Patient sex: F
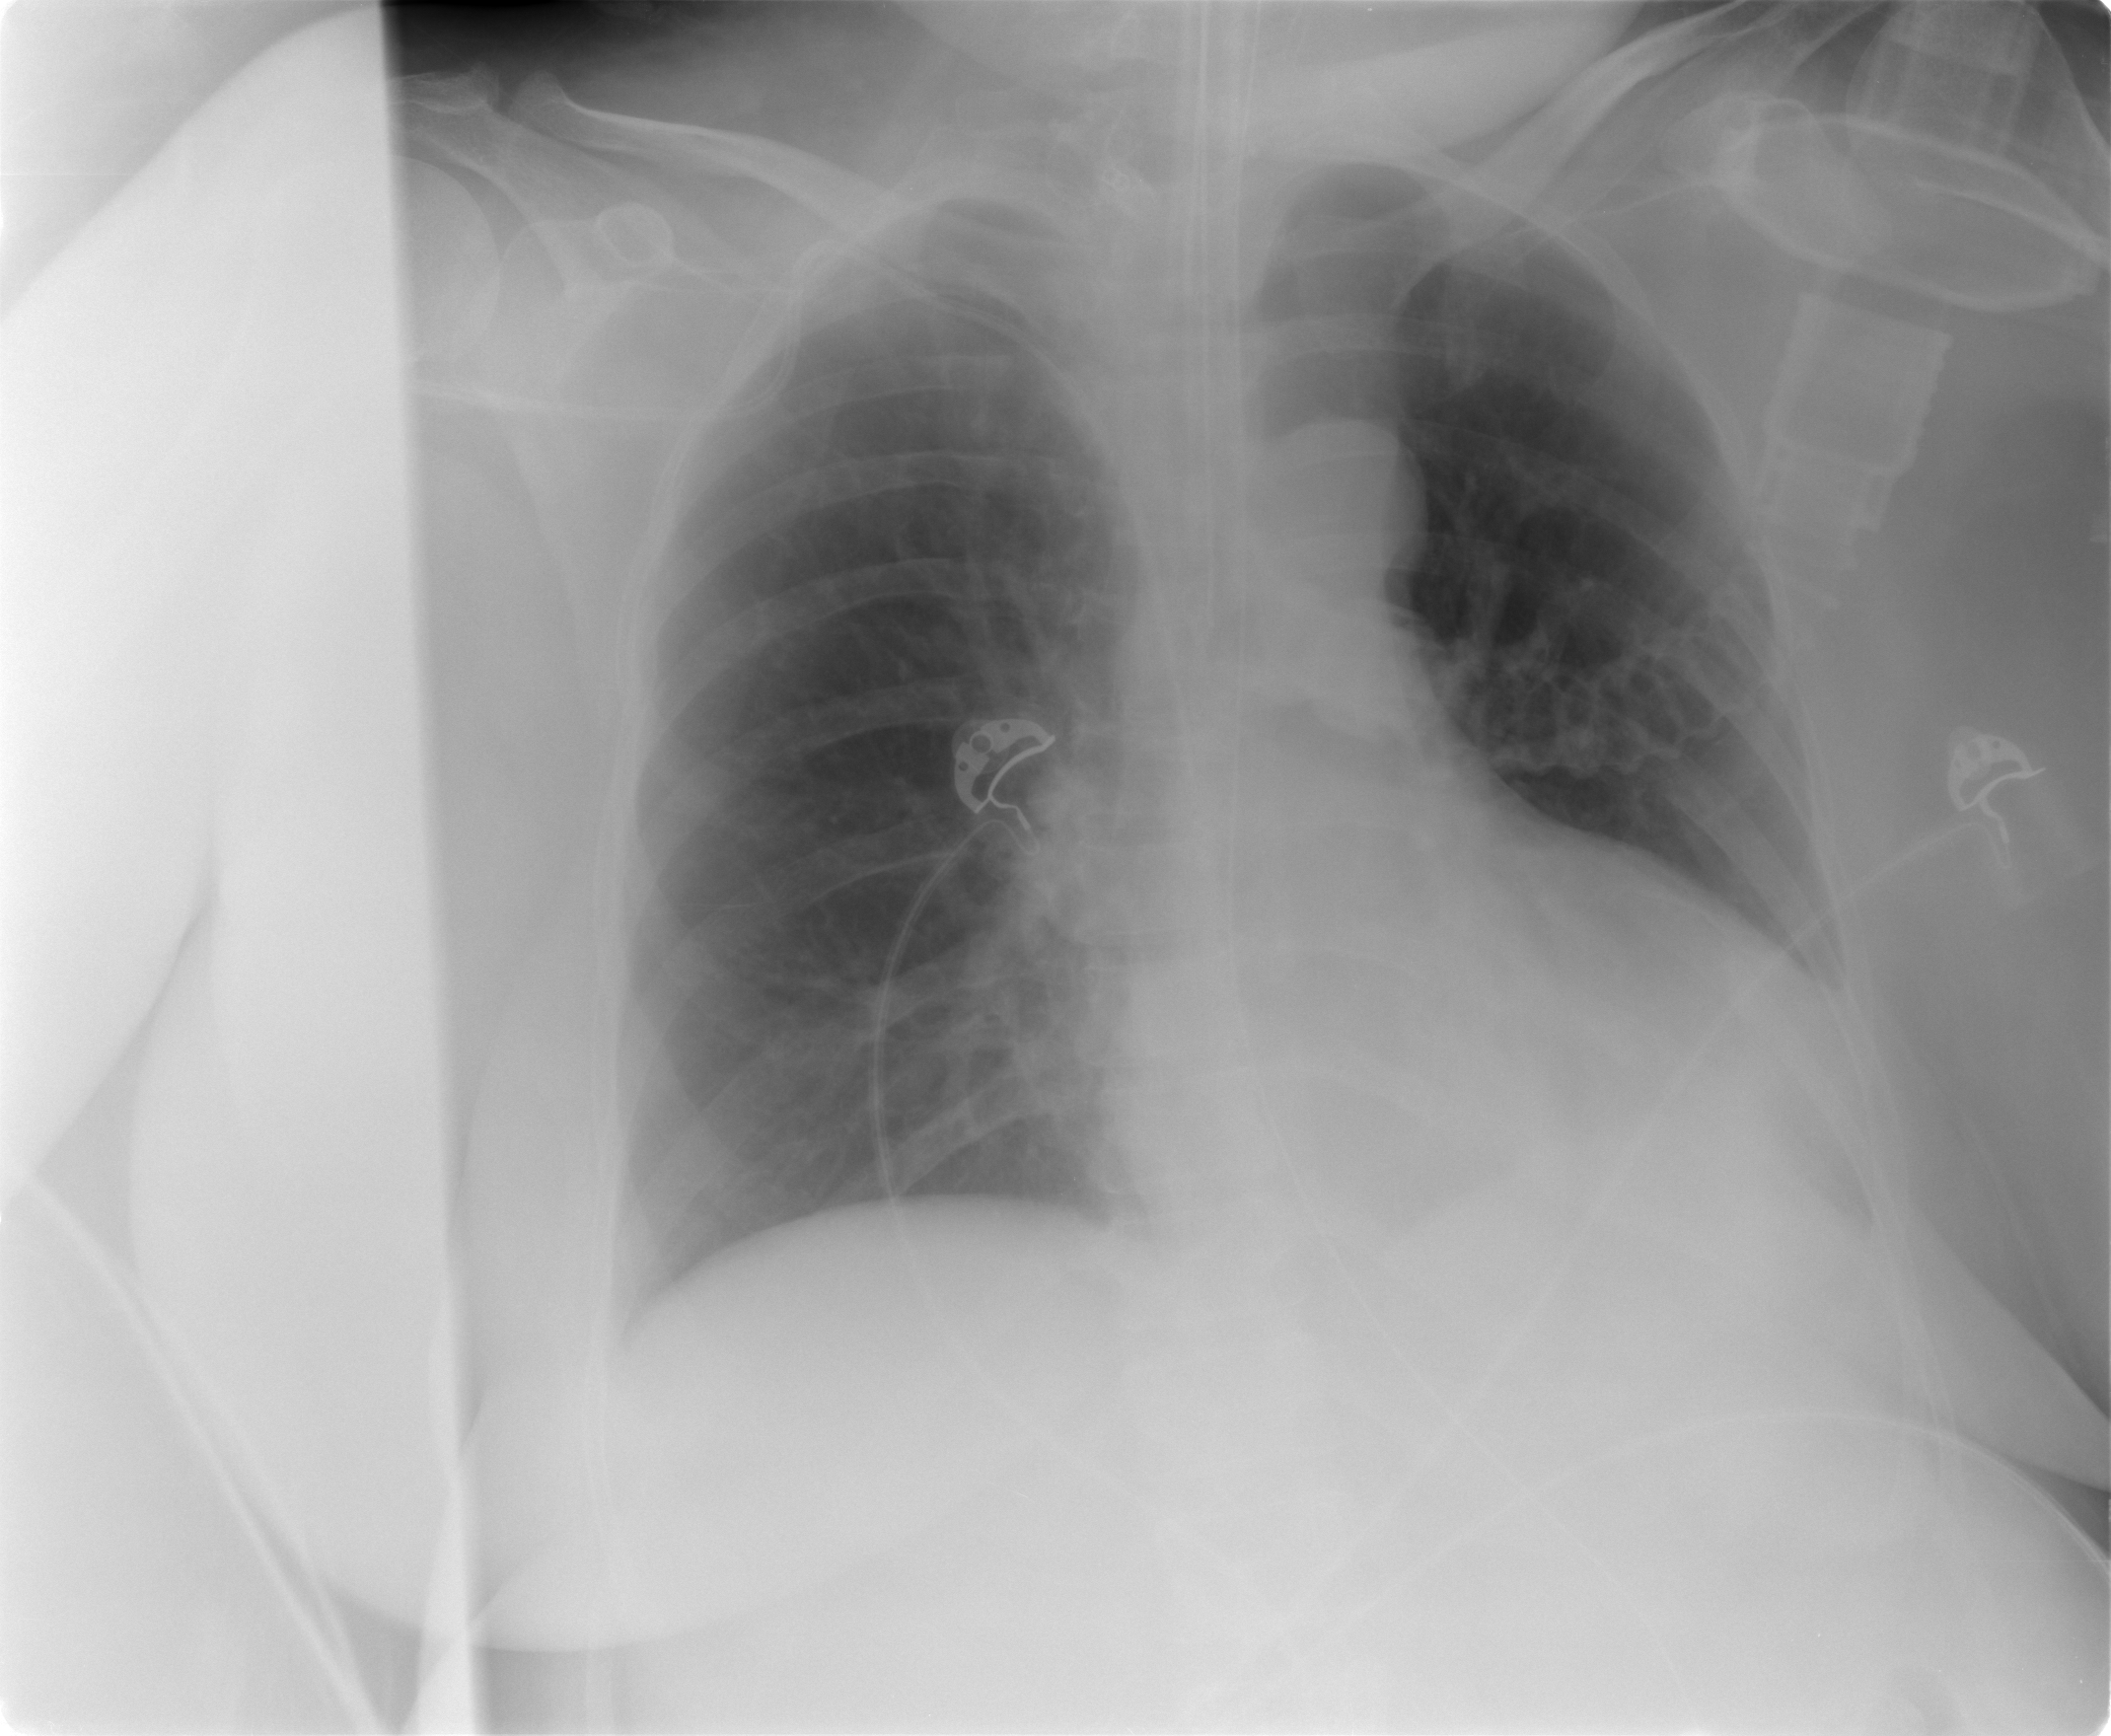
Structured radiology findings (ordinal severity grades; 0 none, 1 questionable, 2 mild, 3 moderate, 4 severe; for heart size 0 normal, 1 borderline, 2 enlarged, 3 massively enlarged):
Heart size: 2
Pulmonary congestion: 0
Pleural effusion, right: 0
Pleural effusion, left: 0
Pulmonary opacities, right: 0
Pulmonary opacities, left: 0
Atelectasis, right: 1
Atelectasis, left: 1